Question: I am trying to parse down a web API, Based on the entries obtained i want show all bank account transaction (list of all entries) associated with a single account and want to show it in dynamically created text block.
Similar like this:-

Here is my parser class
'''
public class Transaction
{
public string dec { get; set; }
public string amt { get; set; }
public string date { get; set; }
}
public class Loginresponse
{
public List<Transaction> transaction { get; set; }
}
'''
Here dec- Description, amt- Amount, i have successfully parsed the web API.
'''
<Grid Name="accountdetails" Margin="0,0,0,0" Background="#66ac22" HorizontalAlignment="Left" Width="456" Grid.ColumnSpan="2">
<TextBlock Grid.Row="0" VerticalAlignment="Center" Margin="10,0,0,0" Text="No." Foreground="White"/>
<TextBlock VerticalAlignment="Center" Margin="66,0,319,0" Text="Date." Foreground="White"/>
<TextBlock VerticalAlignment="Center" Margin="166,0,140,0" Text="Description" Foreground="White"/>
<TextBlock VerticalAlignment="Center" Margin="364,0,0,0" Text="Amount" Foreground="White"/>
<ItemsControl Name="accdetails" ItemsSource="{Binding Path=transaction}" Margin="0,10,0,-440">
<ItemsControl.ItemTemplate>
<DataTemplate>
<StackPanel Orientation="Horizontal" Background="Black">
<TextBlock Text="{Binding dec}" Foreground="Black" />
<TextBlock Text="{Binding amt}" Foreground="Black"/>
<TextBlock Text="{Binding date}" Foreground="Black"/>
</StackPanel>
</DataTemplate>
</ItemsControl.ItemTemplate>
</ItemsControl>
</Grid>
'''
My class file:-
'''
protected override void OnNavigatedTo(System.Windows.Navigation.NavigationEventArgs e)
{
base.OnNavigatedTo(e);
try
{
IDictionary<string, string> parameters = this.NavigationContext.QueryString;
if (parameters.ContainsKey("key"))
{
var root1 = JsonConvert.DeserializeObject<RootObject>(parameters["key"]);
this.accdetails.DataContext = root1.loginresponse.transaction;
}
}
catch (Exception)
{
}
}
'''
Now i am unable to figure out how to dynamically create textblock and show all this details obtained from parser.
Any kind of guidance, suggestion, or correct method of writing code with details would be appreciated.
'''
<Grid x:Name="LayoutRoot">
<phone:Pivot Title="" Style="{StaticResource PivotStyle1}">
<phone:PivotItem Header="transactions" FontSize="20">
<Grid Margin="0,0,0,420" Background="#f9f9f9">
<Grid.RowDefinitions>
<RowDefinition Height="Auto"/>
<RowDefinition Height="Auto"/>
<RowDefinition Height="Auto"/>
<RowDefinition Height="Auto"/>
</Grid.RowDefinitions>
<Grid Name="accountdetails" Margin="0,0,0,0" Background="#66ac22" HorizontalAlignment="Left" Width="456" Grid.ColumnSpan="2">
<TextBlock VerticalAlignment="Center" Margin="10,0,0,0" Text="No." Foreground="White"/>
<TextBlock VerticalAlignment="Center" Margin="66,0,319,0" Text="Date." Foreground="White"/>
<TextBlock VerticalAlignment="Center" Margin="166,0,140,0" Text="Description" Foreground="White"/>
<TextBlock VerticalAlignment="Center" Margin="364,0,0,0" Text="Amount" Foreground="White"/>
<ListBox x:Name="ListBox1" Margin="5,32,0,-340"
Width="450" HorizontalAlignment="Left" Padding="0" VerticalAlignment="Center"
ItemsSource="{Binding}" >
<ListBox.ItemTemplate>
<DataTemplate>
<StackPanel Orientation="Horizontal" >
<TextBlock Grid.Column="0" Text="{Binding no}" Foreground="Black" Margin="5,5,0,0" HorizontalAlignment="Left"/>
<TextBlock Grid.Column="1" Text="{Binding date}" Foreground="Black" Margin="30,5,0,0" HorizontalAlignment="Left" />
<TextBlock Grid.Column="2" Text="{Binding dec}" Foreground="Black" Margin="40,5,0,0" HorizontalAlignment="Left"/>
<TextBlock Grid.Column="3" Text="{Binding amt}" Foreground="Black" Margin="120,5,80,0" HorizontalAlignment="Left" VerticalAlignment="Center"/>
</StackPanel>
</DataTemplate>
</ListBox.ItemTemplate>
</ListBox>
'''
Now i am getting the list of text but i unable to show it properly in the grids.
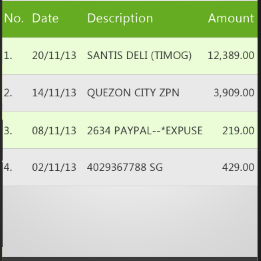
Answer: '''
Why don't you use a listbox instead?
Declare a Listbox in xaml like this with textblocks text binding your properties.
<Listbox name ="lstBox">
<Listbox.ItemTemplate>
<Listbox>
<StackPanel Orientation="Horizontal">
<TextBlock Text="{Binding dec}" />
<TextBlock Text="{Binding amount}" />
<TextBlock Text="{Binding date}" />
</StackPanel>
</DataTemplate>
</Listbox.ItemTemplate>
</Listbox>
Now in cs file.
'''
For first 25 entries.
'''
List<Type> newList=new List<Type>();
int count =your list.Count;
if(count >25)
{
for (int i = 0; i < your list.Count; i++)
{
if(i<=24)
{
newList.Add(your list[i]};
}
}
}
'''
lstBox.ItemSource=newList;
Try this.